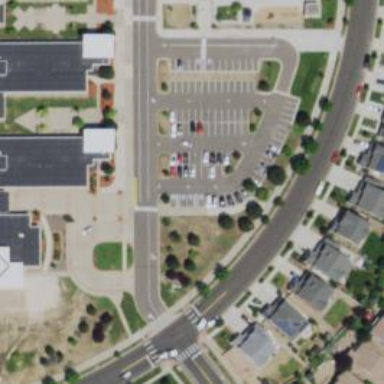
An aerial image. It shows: Parking space.